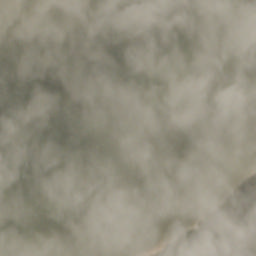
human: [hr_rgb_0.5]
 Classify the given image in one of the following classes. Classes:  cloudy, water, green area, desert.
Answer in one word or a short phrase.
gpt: cloudy